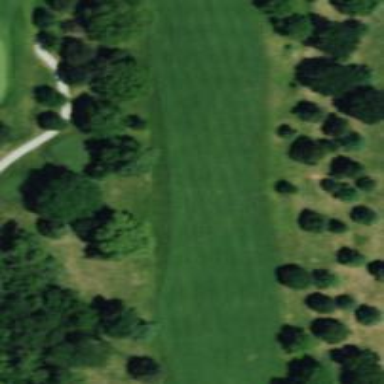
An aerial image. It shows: Golf hole.